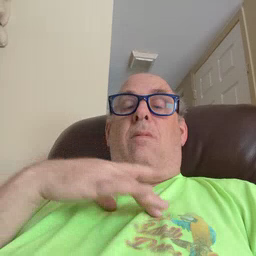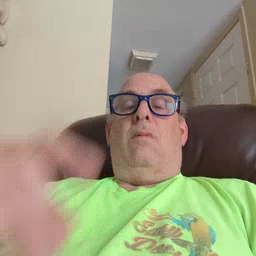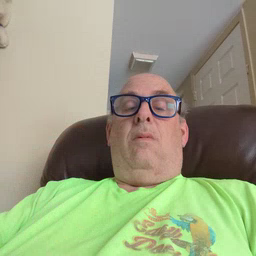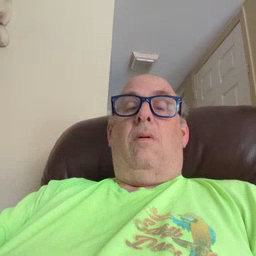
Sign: like